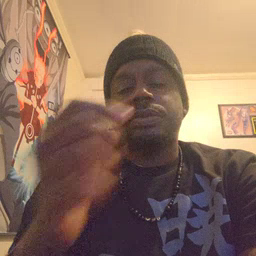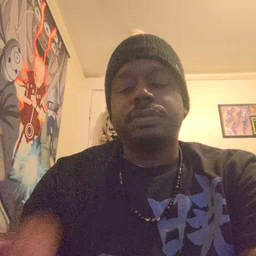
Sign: there